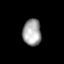
Tissue: lung
Cell type: Others
Senescence score: 0.2301
Nuclear area (px): 478
Mean DAPI intensity: 163.862